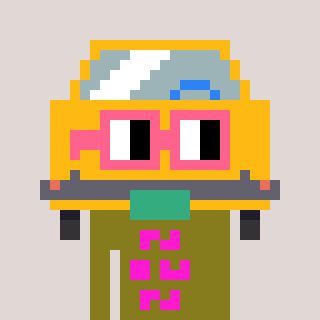
a pixel art character with square pink glasses, a taxi-shaped head and a gunk-colored body on a warm background